Question: Given the following input against '60%' toleration
'''
"STACKOVERflow is a quesTions and ANSwers weBSITE"
'''
I expect the following output
'''
// Extra spaces just to show %s
// 69% 50% 100% 22%! 33% 42% 14%
"Stackoverflow Is A QuesTions And ANSwers Website"
'''
'Questions' and 'Answers' have uppercase characters but they represent less than '60%' of the string, so it should be kept. And then I want to convert the first character of each string to uppercase.
I'm currently doing with this method
'''
public static class StringExtender
{
public static string ToTitleCase(this string str, double preserve)
{
return String.Join(" ",
str.Split(' ')
.Select(x => (x.Count(y => y.ToString() == y.ToString().ToUpper()) / (double)x.Length * 100) > preserve ? x.ToLower() : x)
.Select(x =>
String.Join(String.Empty,
x.Select((y, z) => z == 0 ? y.ToString().ToUpper() : y.ToString()).ToArray()
)
).ToArray()
);
}
}
'''
The first time it runs I get '15000' ticks ('Stopwatch.EllapsedTicks') and the next ones runs at '300'. It seems the first time it does some kind of compilation...
- -
---
Full code (to include measurement methods)
'''
using System;
using System.Diagnostics;
using System.Linq;
public static class StopwatchExtender
{
public static void Timer(this Stopwatch sw, Action x, int iterations, string name)
{
sw.Start();
for (int i = 0; i < iterations; ++i)
{
x();
}
sw.Stop();
Console.WriteLine("Name: {0}
Ticks: {1}
", name, sw.ElapsedTicks);
sw.Reset();
}
}
public static class StringExtender
{
public static string OP(this string str, double preserve)
{
return String.Join(" ",
str.Split(' ')
.Select(x => (x.Count(y => y.ToString() == y.ToString().ToUpper()) / (double)x.Length * 100) > preserve ? x.ToLower() : x)
.Select(x =>
String.Join(String.Empty,
x.Select((y, z) => z == 0 ? y.ToString().ToUpper() : y.ToString()).ToArray()
)
).ToArray()
);
}
public static string A01(this string str, double preserve)
{
return string.Join(" ",
str.Split(' ')
.Select(s => char.ToUpper(s[0]) + ((s.Count(c => char.IsUpper(c)) / (double)s.Length * 100) > preserve ? s.Substring(1).ToLower() : s.Substring(1)))
.ToArray()
);
}
}
public class Program
{
static void Main()
{
var sw = new Stopwatch();
var str = "STACKOVERflow is a quesTions and ANSwers weBSITE";
sw.Timer(() =>
{
str.OP(60);
str.A01(60);
}, 1, "Starup takes more time");
sw.Timer(() =>
{
str.OP(60);
}, <PHONE>, "OP solution");
sw.Timer(() =>
{
str.A01(60);
}, <PHONE>, "LukeH's answer");
Console.ReadLine();
}
}
'''

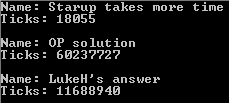
Answer: '''
public static string ToTitleCase(this string str, double preserve)
{
return string.Join(" ",
str.Split(' ')
.Select(s => s.Length == 0 ? s : char.ToUpper(s[0]) + ((s.Count(c => char.IsUpper(c)) / (double)s.Length * 100) > preserve ? s.Substring(1).ToLower() : s.Substring(1)))
.ToArray());
}
'''
(And don't forget to remove that final 'ToArray' call if you're using .NET 4.)